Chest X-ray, PA view. Patient: 72 years old, sex F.
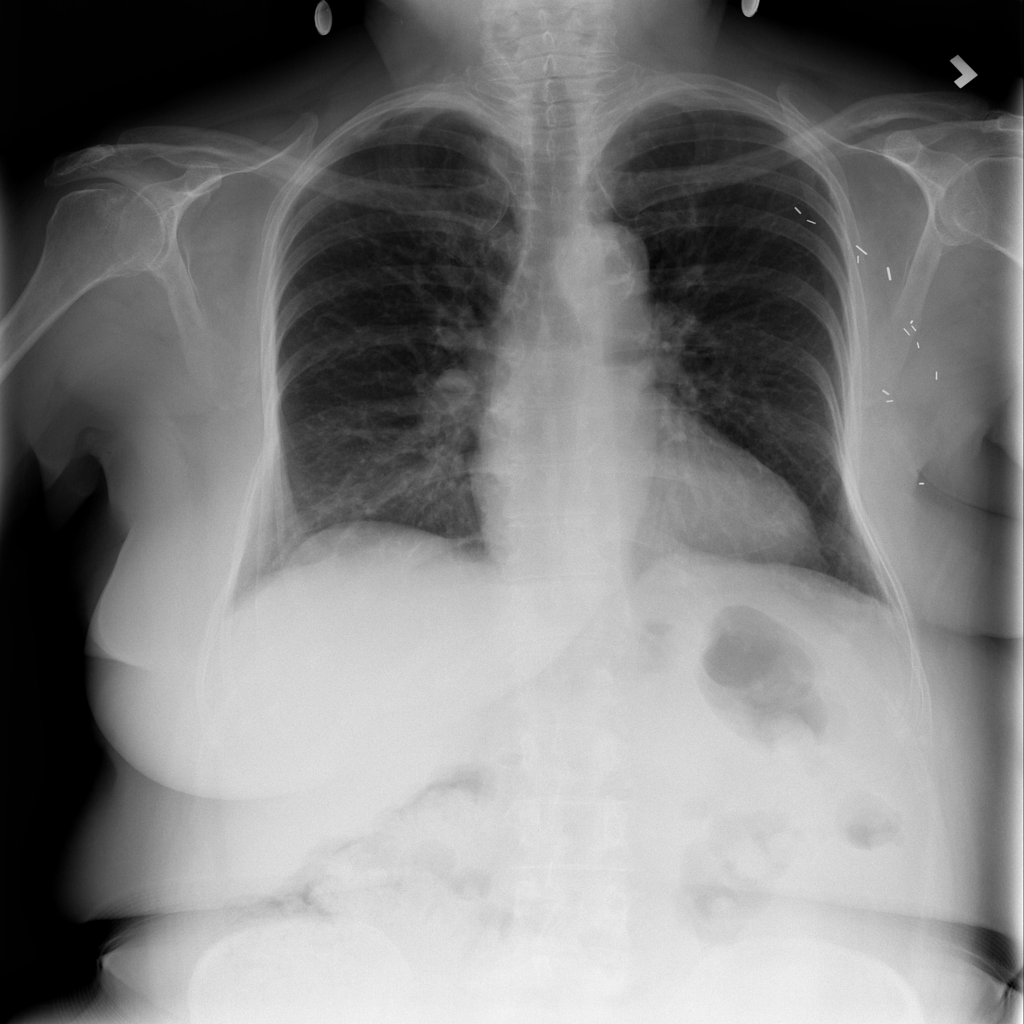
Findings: No Finding